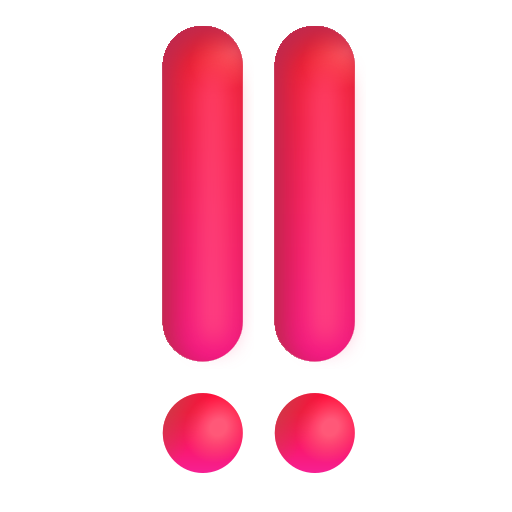
double exclamation mark color